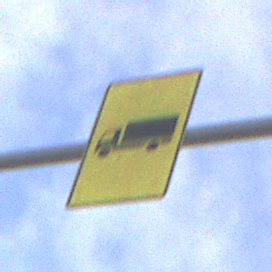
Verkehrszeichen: KFZZulaessigeGesamtmasse3Komma5TOhnePfeilsymbol
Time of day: SunriseSunset
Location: Outdoor (Nature)
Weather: PartlyCloudy
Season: NotSpecified
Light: Natural